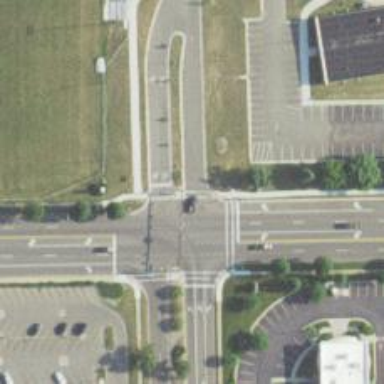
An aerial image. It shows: Marked road crossing.